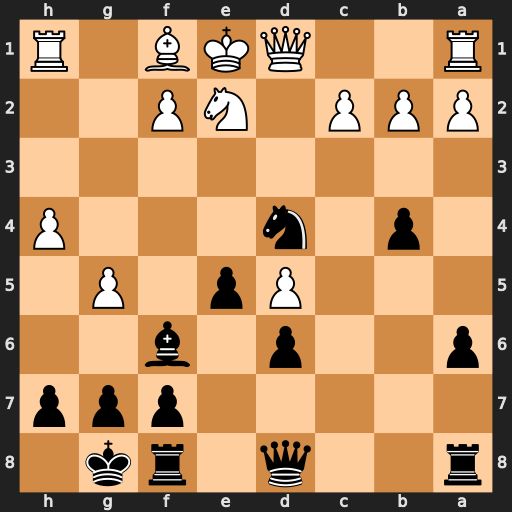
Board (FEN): r2q1rk1/5ppp/p2p1b2/3Pp1P1/1p1n3P/8/PPP1NP2/R2QKB1R
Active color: b
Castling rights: KQ
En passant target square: -
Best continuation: Nf3#